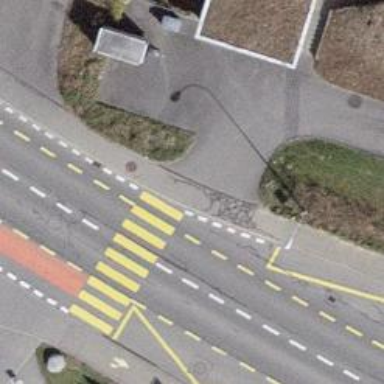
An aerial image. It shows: Uncontrolled zebra crossing with zebra markings.